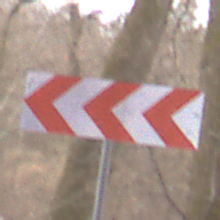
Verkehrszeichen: RichtungstafelnInKurvenGrossRechts
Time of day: MorningAfternoon
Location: Outdoor (Nature)
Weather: Overcast
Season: Autumn
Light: Natural